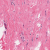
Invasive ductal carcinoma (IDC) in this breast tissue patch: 0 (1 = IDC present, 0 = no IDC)